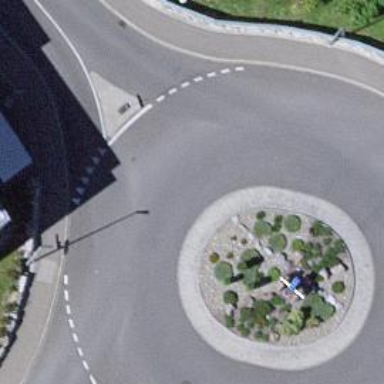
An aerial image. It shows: Tertiary road with asphalt surface leading to roundabout junction.